Question: Count the number of objects in the diagram.
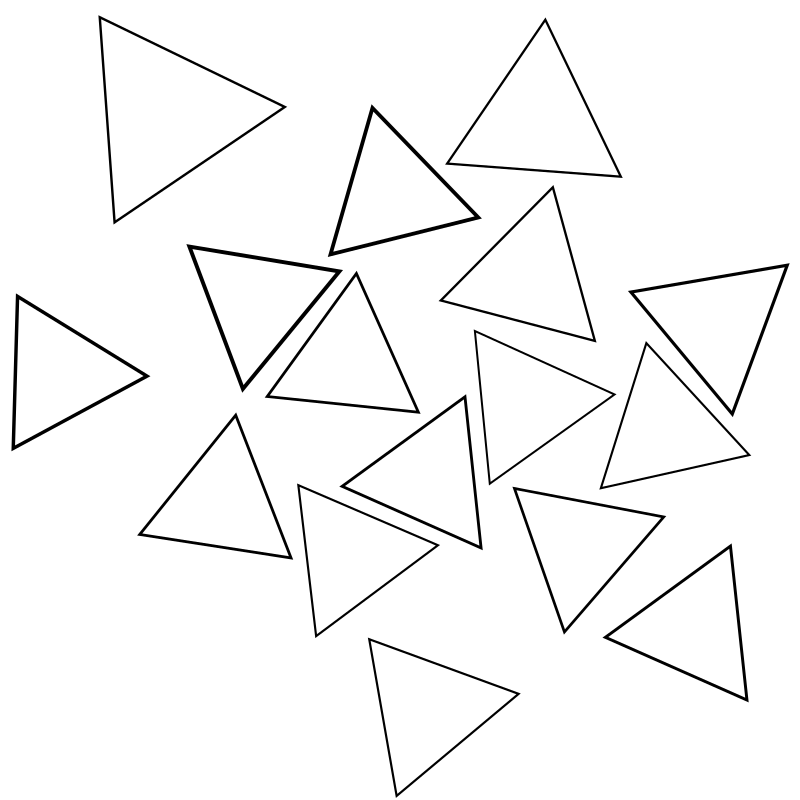
Answer: 16